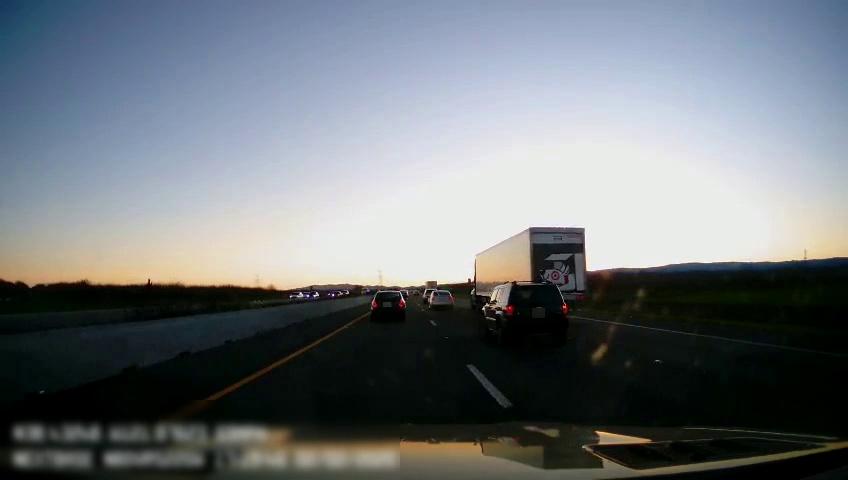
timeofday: Dusk/Dawn/Twilight
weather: Sunny
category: Drivable Space
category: Vehicles | Car
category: Vehicles | Car
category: Vehicles | Car
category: Vehicles | Car
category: Vehicles | Car
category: Vehicles | Bus
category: Vehicles | Truck
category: Vehicles | Truck
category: Vehicles | SUV
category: Vehicles | Car
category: Vehicles | SUV
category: Vehicles | Car
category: Lanes | Current Lane
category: Lanes | Alternate Lane
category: Lanes | Alternate Lane
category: Lanes | Alternate Lane